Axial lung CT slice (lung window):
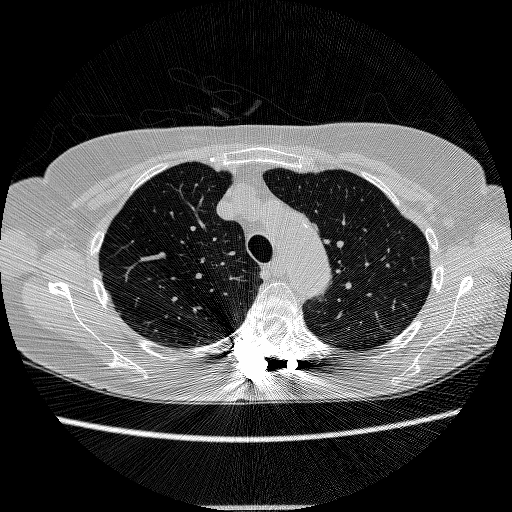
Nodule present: no